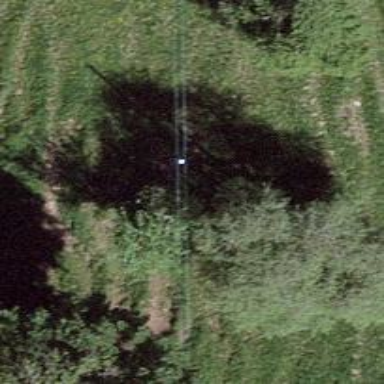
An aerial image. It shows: Minor power line.